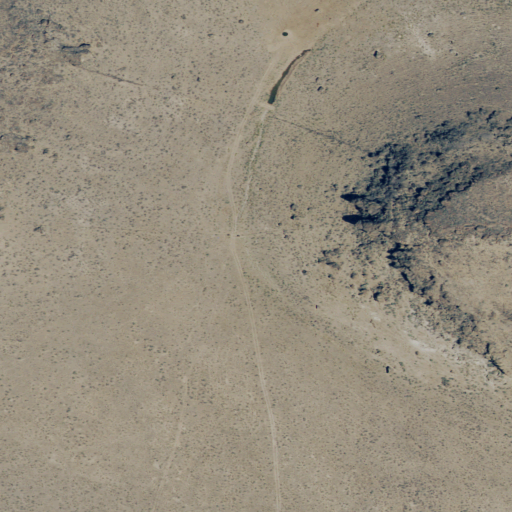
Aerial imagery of valley in Oregon named The Dipper containing shrub and grassland